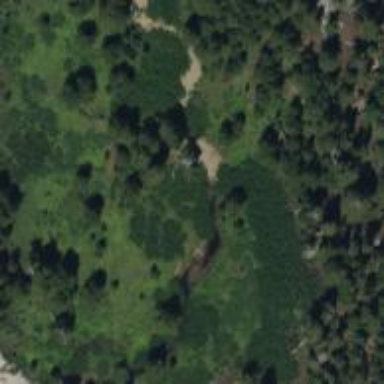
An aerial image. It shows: Wet meadow with woodland vegetation.